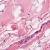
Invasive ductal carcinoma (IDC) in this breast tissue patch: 0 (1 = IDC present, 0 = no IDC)